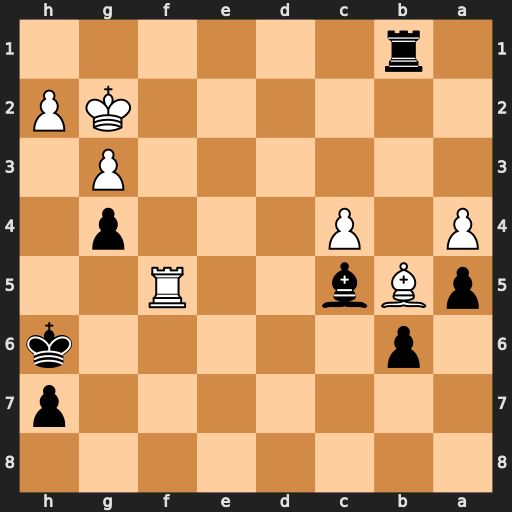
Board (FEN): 8/7p/1p5k/pBb2R2/P1P3p1/6P1/6KP/1r6
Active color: b
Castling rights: -
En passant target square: -
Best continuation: Rg1#